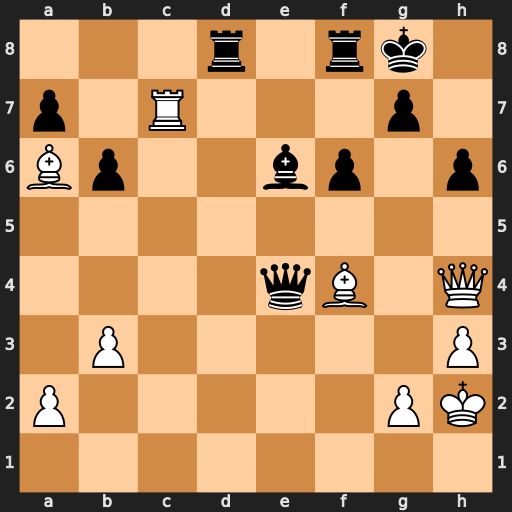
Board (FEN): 3r1rk1/p1R3p1/Bp2bp1p/8/4qB1Q/1P5P/P5PK/8
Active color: w
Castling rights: -
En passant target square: -
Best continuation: Rxg7+ Kxg7 Bxh6+ Kg6 Qxe4+